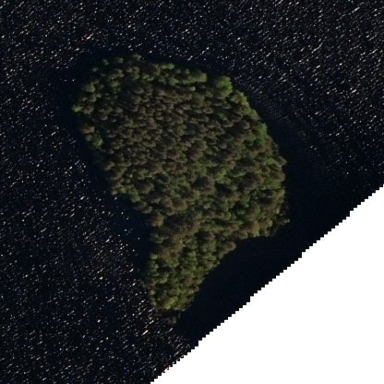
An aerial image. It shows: Islet covered in needle-leaved woodland.